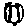
Label: bird